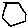
Label: hexagon